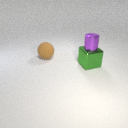
large green metal cube below small purple metal cylinder